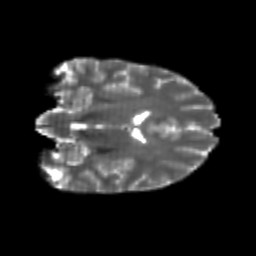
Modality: T2w
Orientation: coronal
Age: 20
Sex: female
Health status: healthy
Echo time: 0.074 s